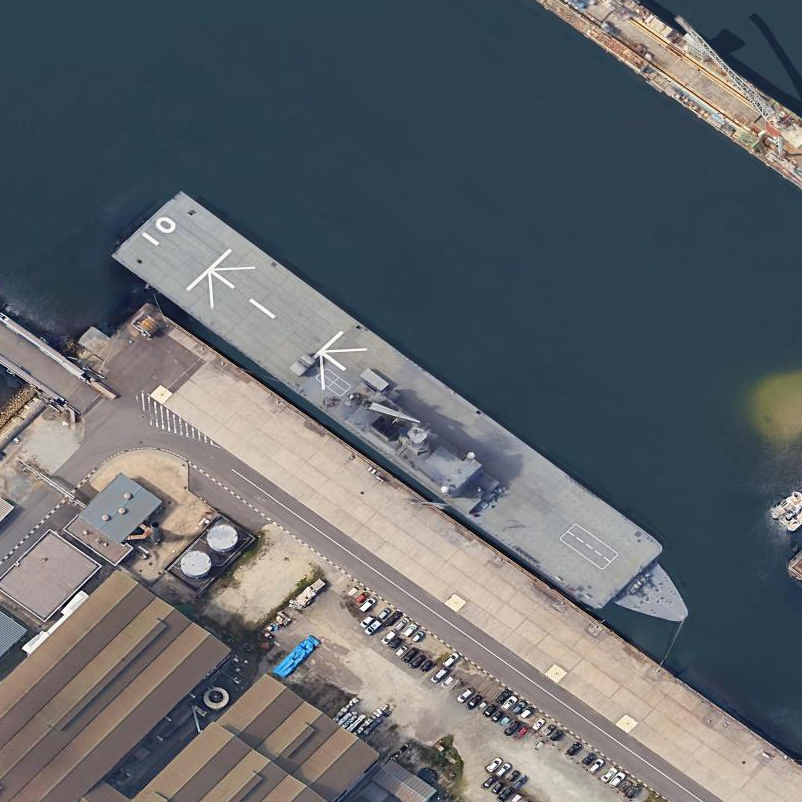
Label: assault